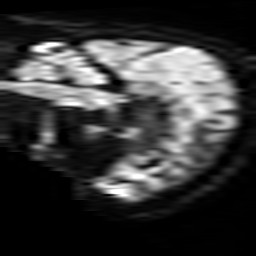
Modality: TRACE
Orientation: sagittal
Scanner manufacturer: philips
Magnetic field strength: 3 T
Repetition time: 3.71 s
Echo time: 0.059 s